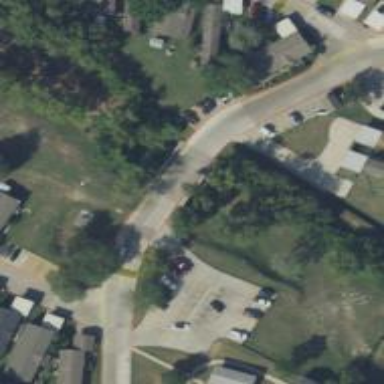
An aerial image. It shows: Residential road with bridge.